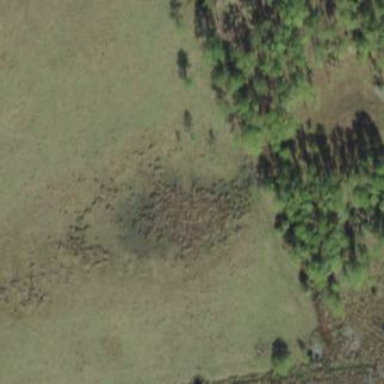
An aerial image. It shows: Wetland area characterized by wet meadow.